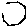
Label: hexagon